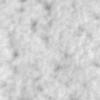
Label: no_change